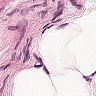
Metastatic tissue present: no